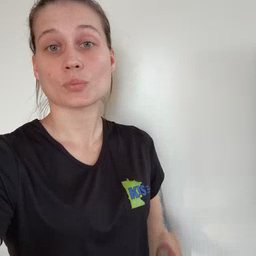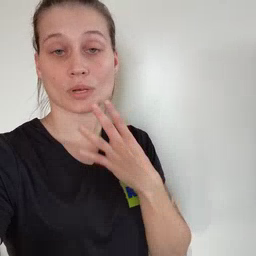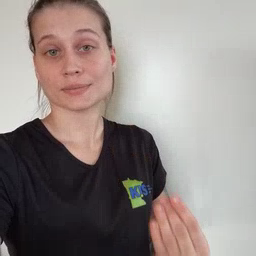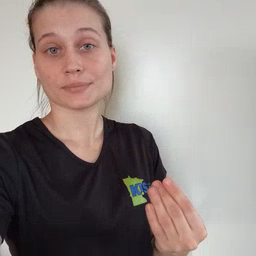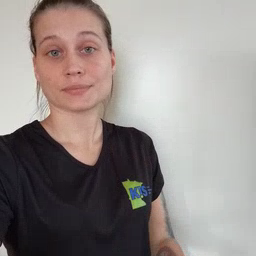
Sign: wet